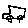
Label: car